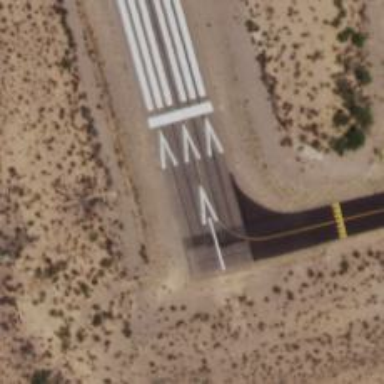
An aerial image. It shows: Runway with displaced threshold at the airport.